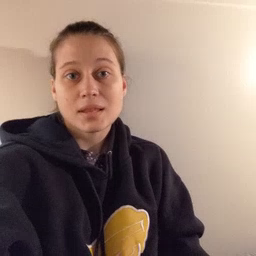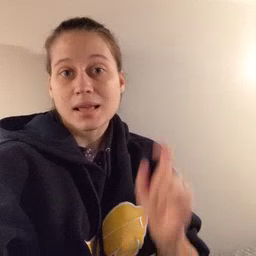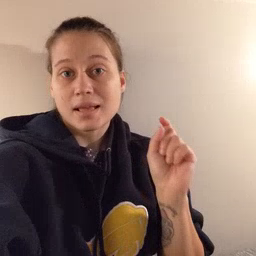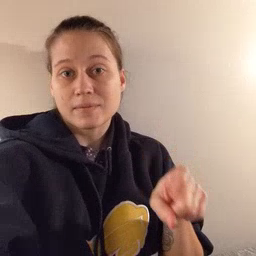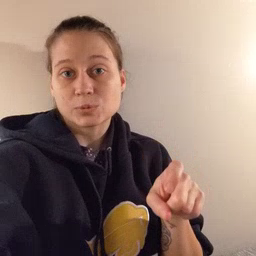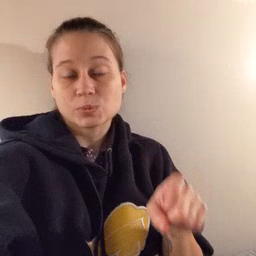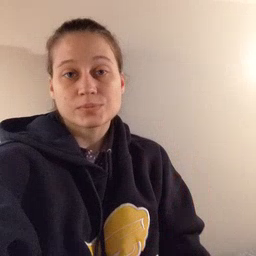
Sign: haveto